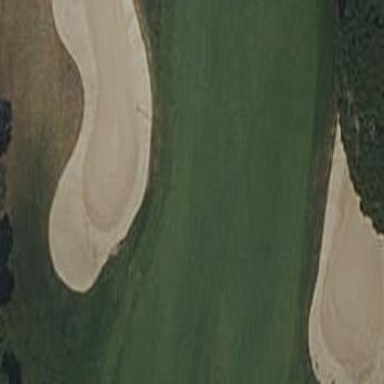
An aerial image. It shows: Golf green.